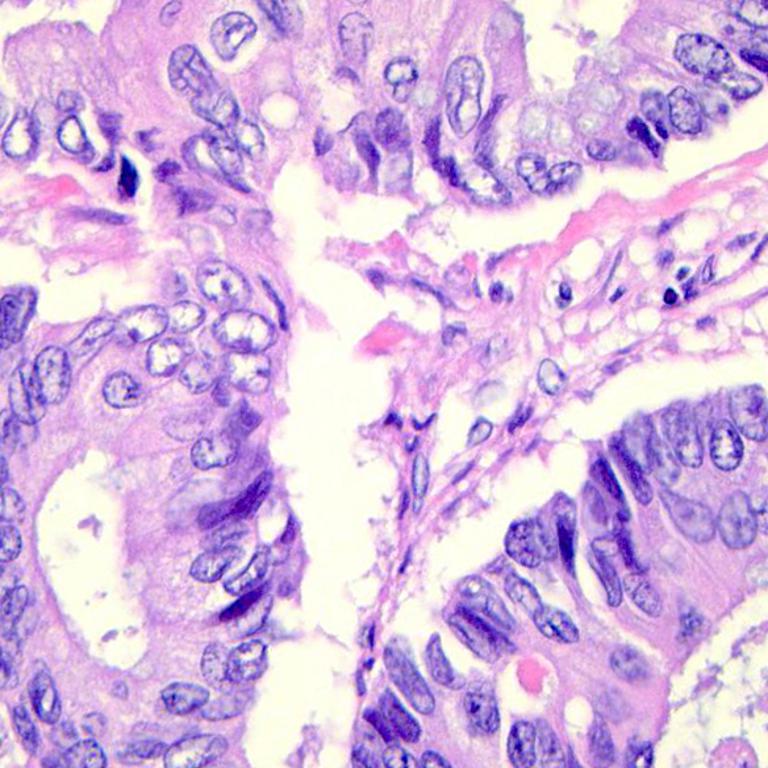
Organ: colon
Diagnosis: adenocarcinomas